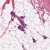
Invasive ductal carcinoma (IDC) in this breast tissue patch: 0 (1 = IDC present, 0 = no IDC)